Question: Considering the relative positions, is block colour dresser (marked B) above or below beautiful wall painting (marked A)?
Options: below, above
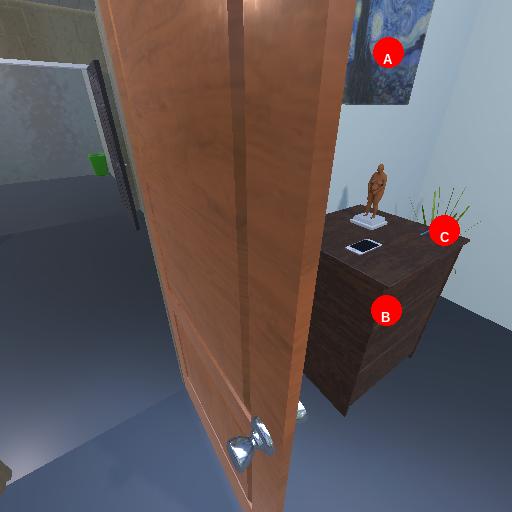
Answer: below